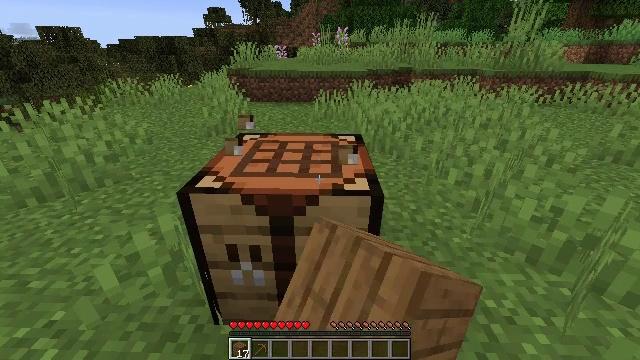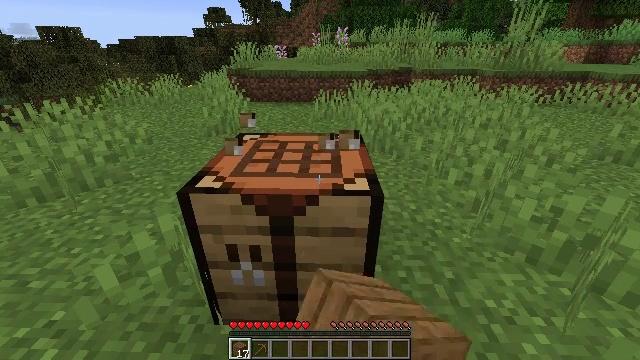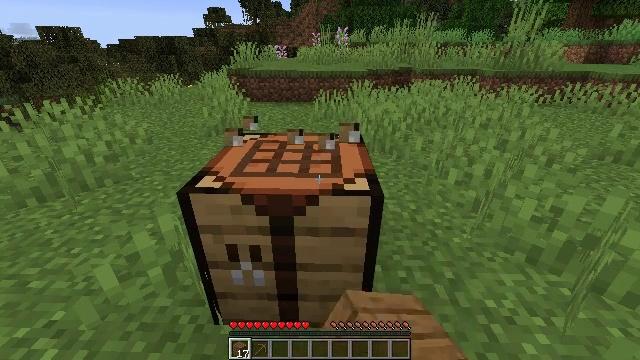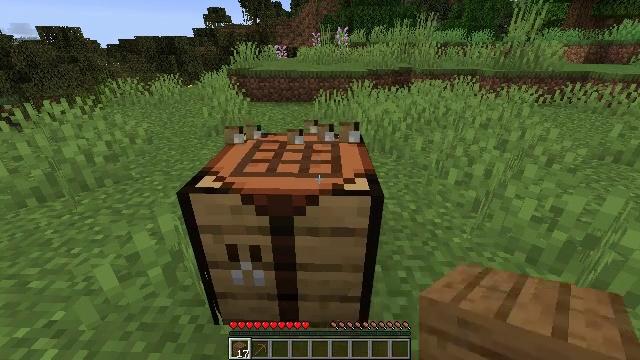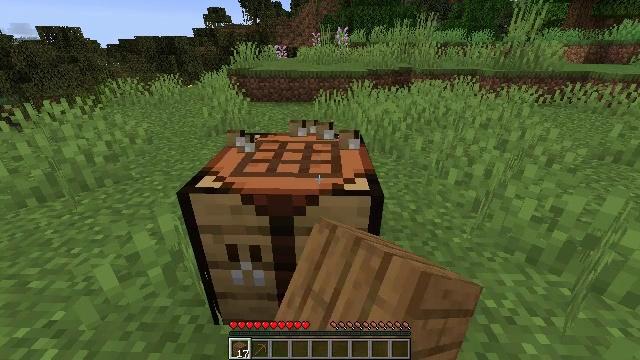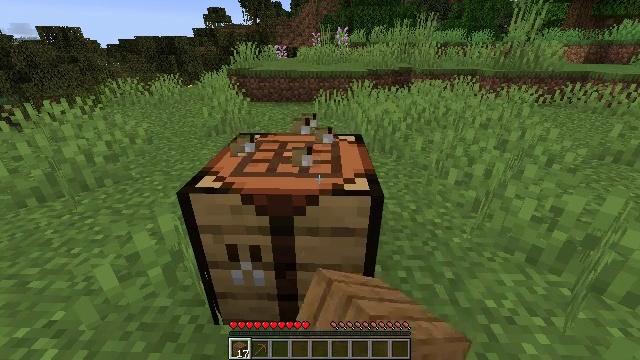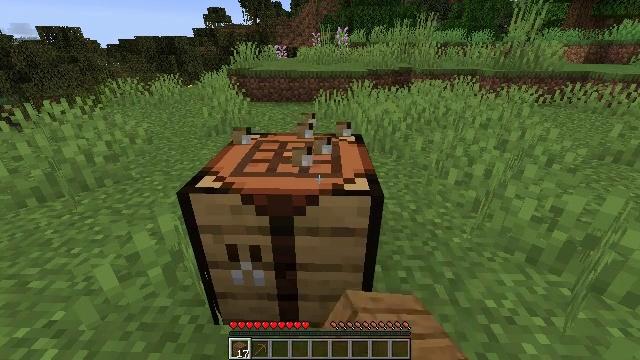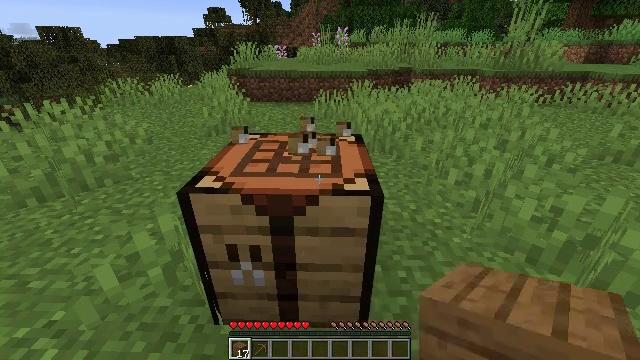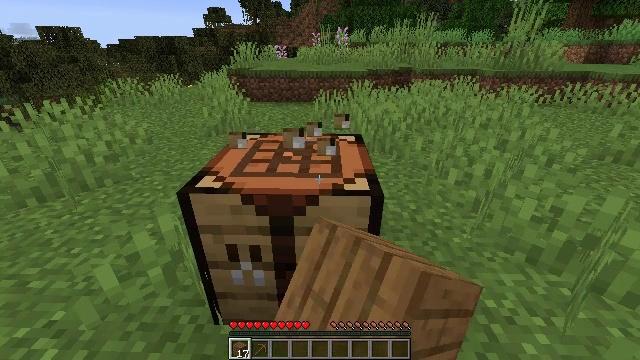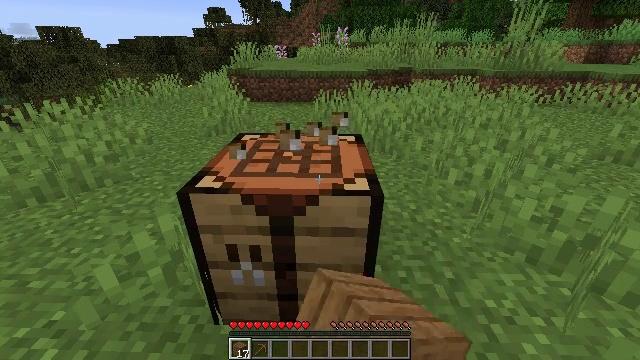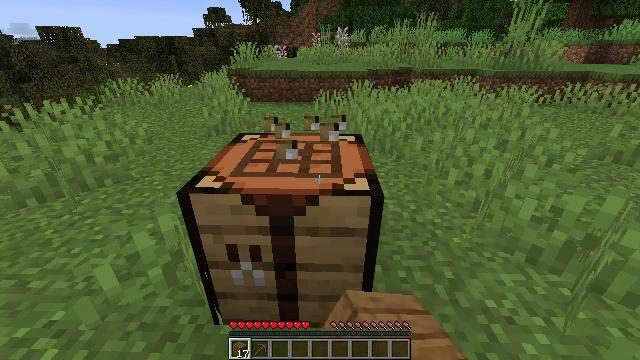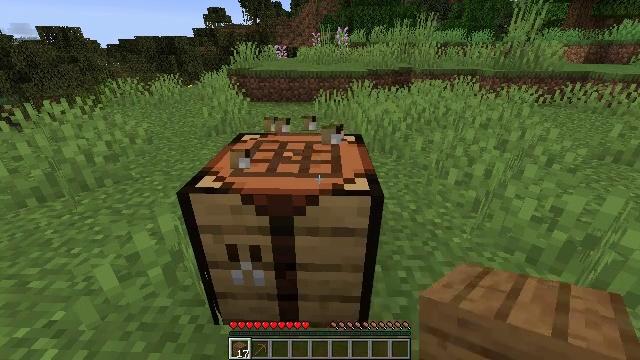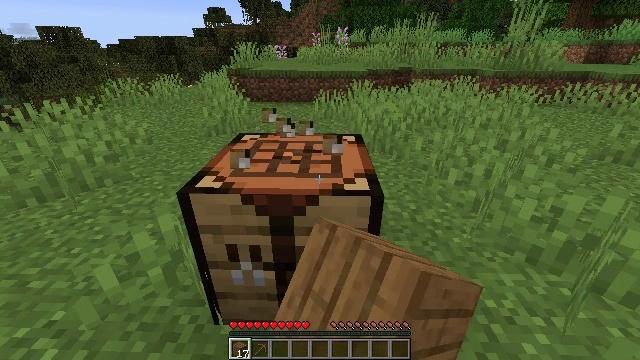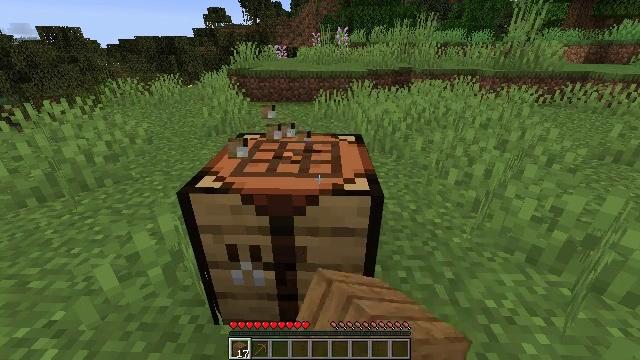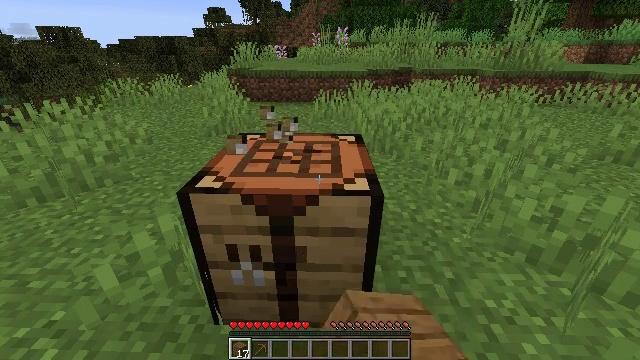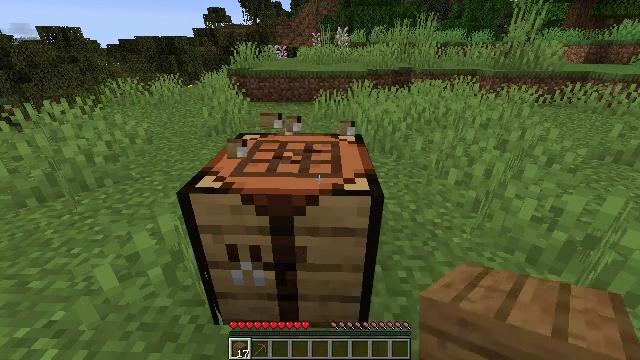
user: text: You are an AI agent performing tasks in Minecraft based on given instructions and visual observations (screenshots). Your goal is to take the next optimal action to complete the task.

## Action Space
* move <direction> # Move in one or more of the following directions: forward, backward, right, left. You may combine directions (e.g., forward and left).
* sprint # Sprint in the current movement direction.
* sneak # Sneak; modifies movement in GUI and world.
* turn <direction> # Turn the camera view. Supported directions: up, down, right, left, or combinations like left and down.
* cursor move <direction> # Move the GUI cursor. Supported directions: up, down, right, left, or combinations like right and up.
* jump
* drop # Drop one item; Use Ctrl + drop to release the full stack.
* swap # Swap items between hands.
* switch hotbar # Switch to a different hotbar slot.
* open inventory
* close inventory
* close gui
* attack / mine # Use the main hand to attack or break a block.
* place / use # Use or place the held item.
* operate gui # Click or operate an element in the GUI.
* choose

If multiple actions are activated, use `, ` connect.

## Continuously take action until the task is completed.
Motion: motion action
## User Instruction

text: Get the crafting table into the inventory.
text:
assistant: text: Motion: attack / mine
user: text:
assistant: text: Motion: attack / mine
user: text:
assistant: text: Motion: attack / mine
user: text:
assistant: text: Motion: attack / mine
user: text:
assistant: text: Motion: attack / mine
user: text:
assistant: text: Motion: attack / mine
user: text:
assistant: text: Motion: attack / mine
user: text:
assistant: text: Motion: attack / mine
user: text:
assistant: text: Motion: attack / mine
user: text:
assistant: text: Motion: attack / mine
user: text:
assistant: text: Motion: attack / mine
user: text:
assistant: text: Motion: attack / mine
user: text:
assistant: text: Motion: attack / mine
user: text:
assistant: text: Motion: attack / mine
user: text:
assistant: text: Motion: attack / mine
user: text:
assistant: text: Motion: attack / mine
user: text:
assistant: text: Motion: attack / mine
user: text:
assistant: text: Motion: attack / mine
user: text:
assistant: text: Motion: attack / mine
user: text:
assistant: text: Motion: attack / mine
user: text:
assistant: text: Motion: attack / mine
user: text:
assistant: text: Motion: attack / mine
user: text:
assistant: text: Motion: attack / mine
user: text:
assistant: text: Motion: attack / mine
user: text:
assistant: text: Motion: attack / mine
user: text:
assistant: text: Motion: attack / mine
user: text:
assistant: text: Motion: attack / mine
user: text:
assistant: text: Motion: attack / mine
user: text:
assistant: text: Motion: attack / mine
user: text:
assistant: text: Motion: attack / mine